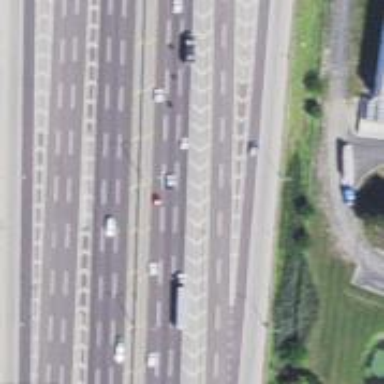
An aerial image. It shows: Asphalt motorway link.